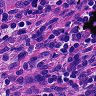
Metastatic tissue present: no